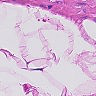
Metastatic tissue present: no